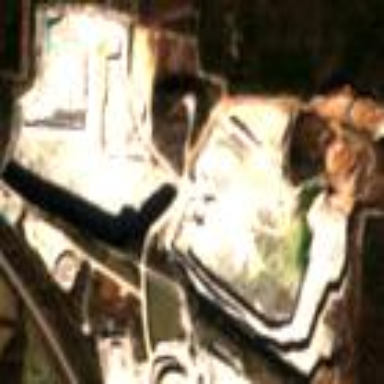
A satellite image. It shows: Quarry area.